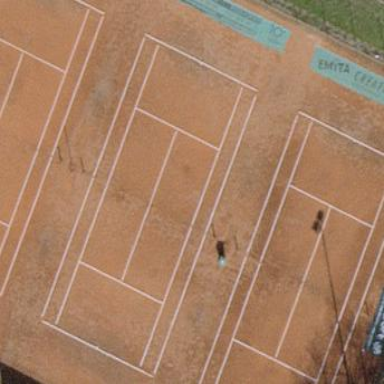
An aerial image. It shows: Tennis court with tartan surface on leisure land pitch.